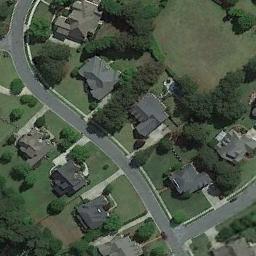
Label: residential